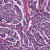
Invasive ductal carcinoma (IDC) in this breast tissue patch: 1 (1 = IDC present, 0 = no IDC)